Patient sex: F
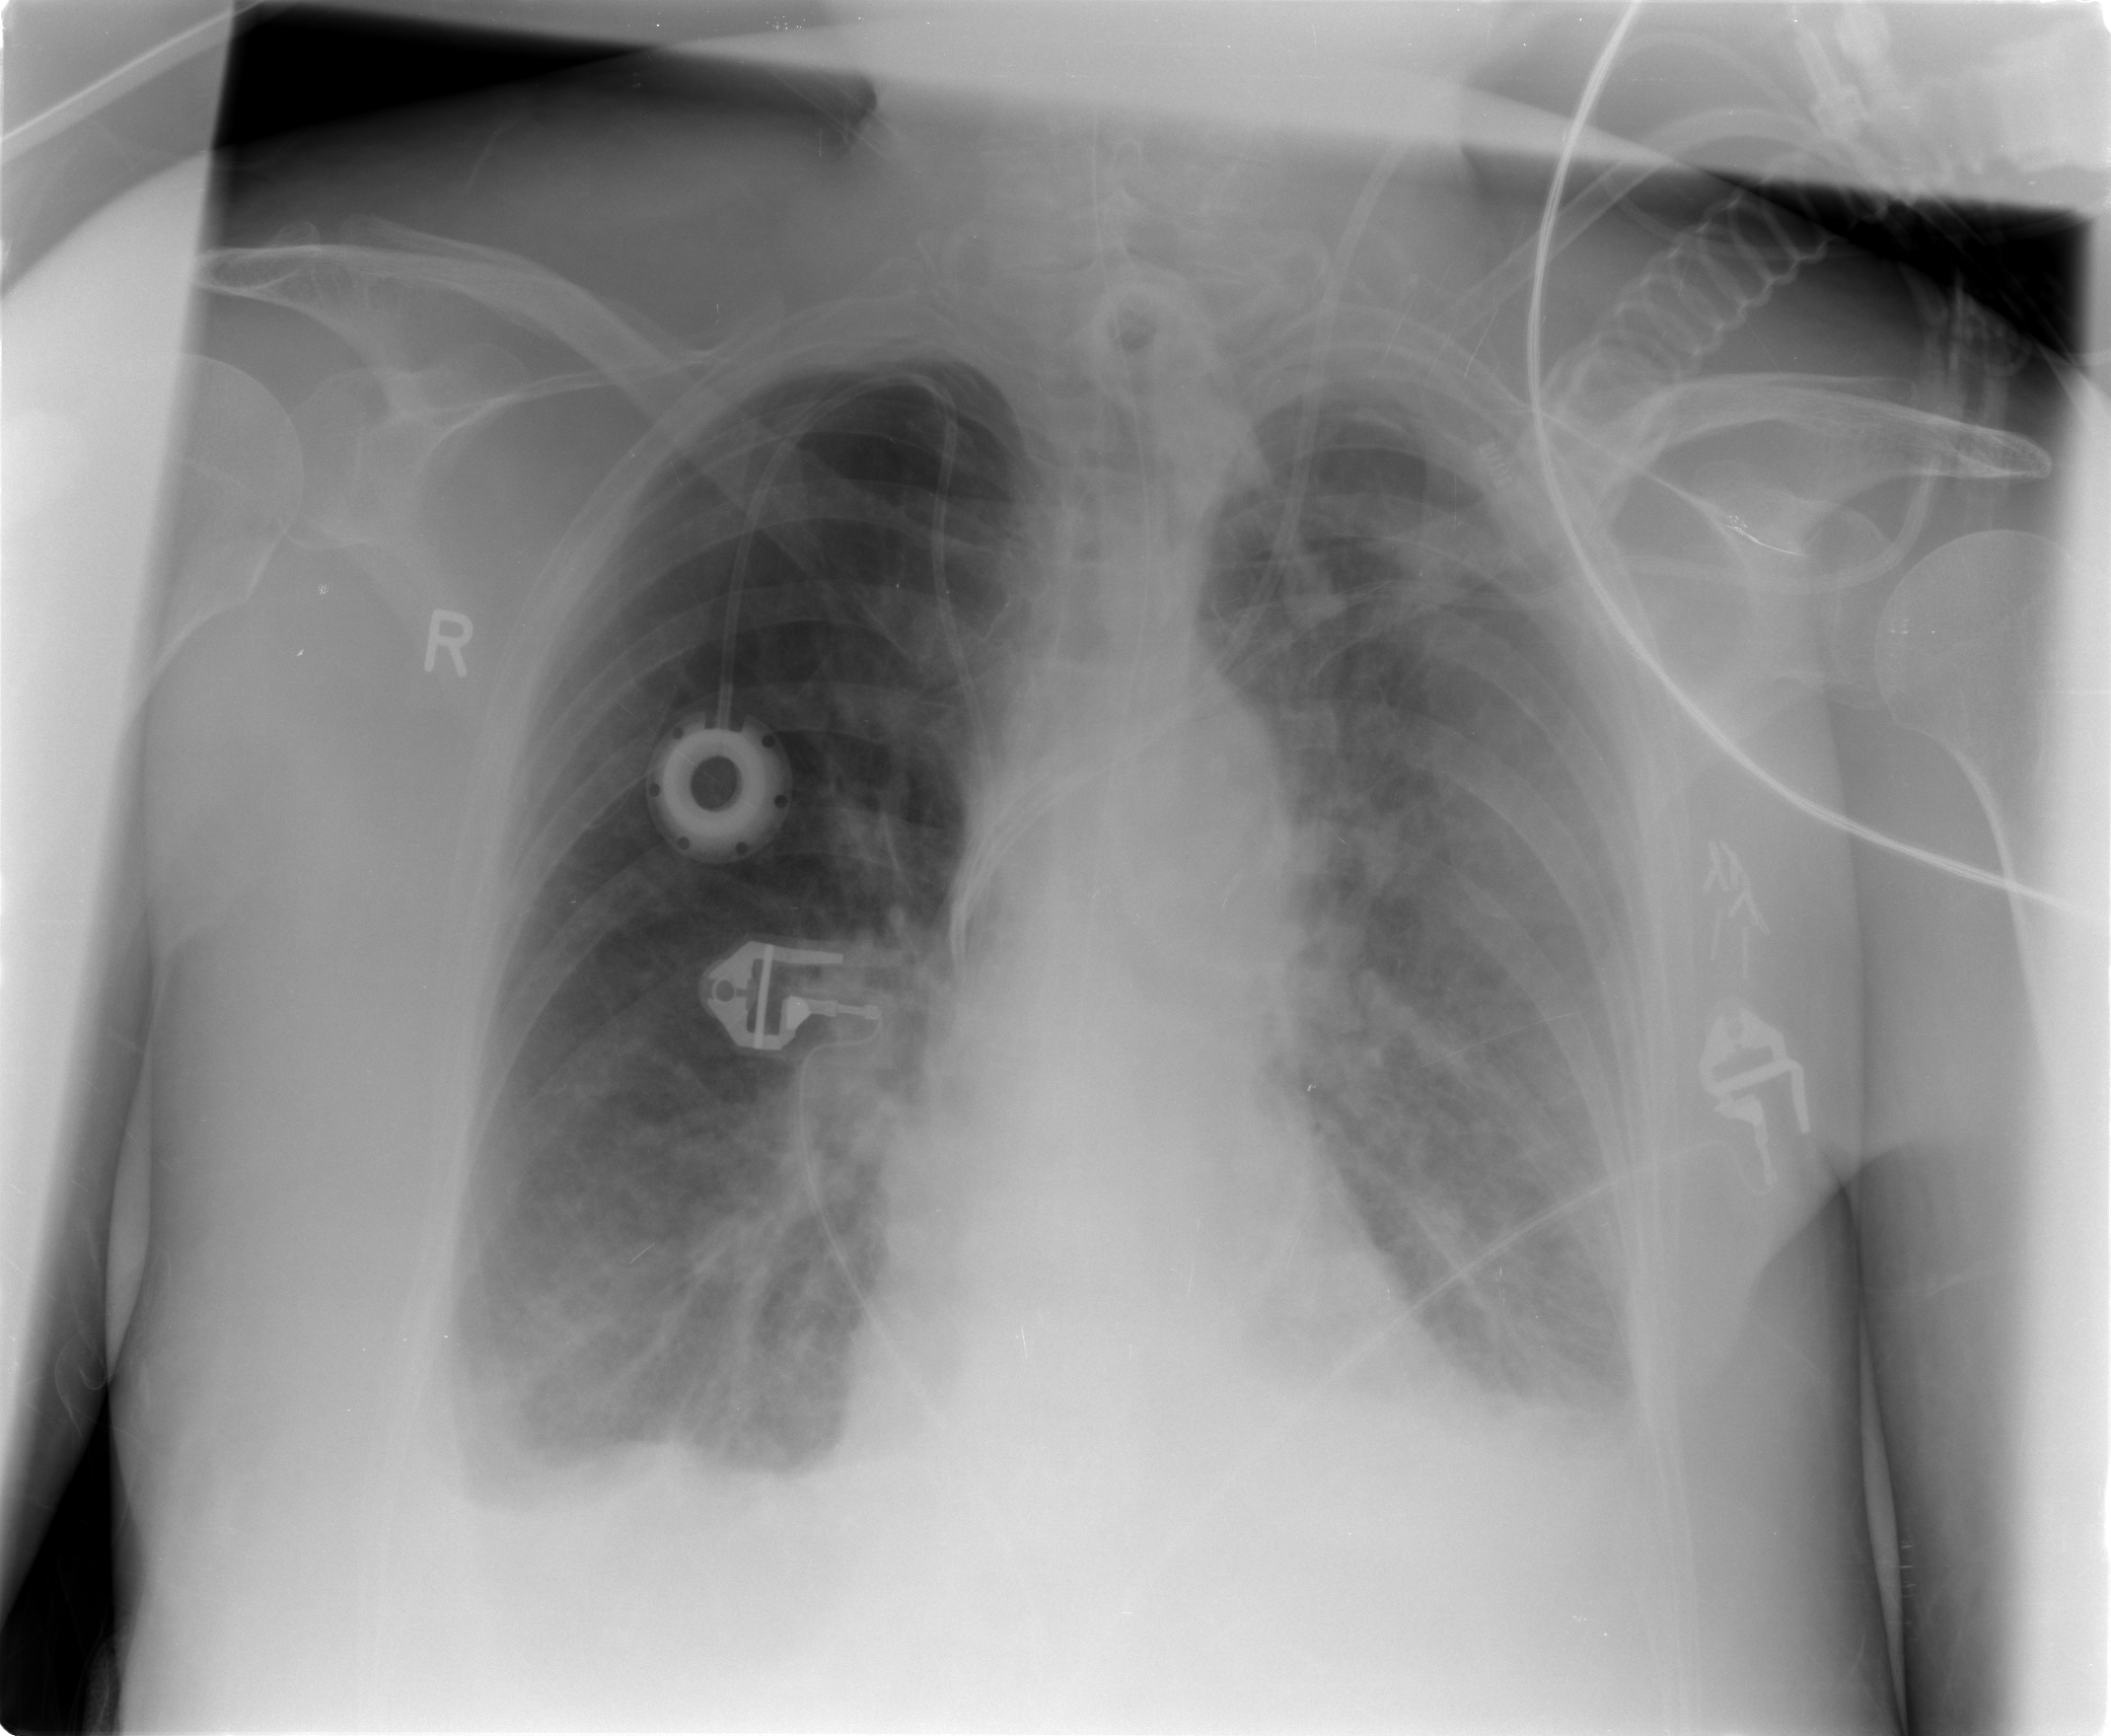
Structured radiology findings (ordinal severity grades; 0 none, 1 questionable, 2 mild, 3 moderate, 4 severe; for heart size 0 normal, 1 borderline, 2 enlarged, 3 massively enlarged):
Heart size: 0
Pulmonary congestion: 3
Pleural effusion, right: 2
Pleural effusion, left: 2
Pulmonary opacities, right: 0
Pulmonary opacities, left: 0
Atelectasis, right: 2
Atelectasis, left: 2